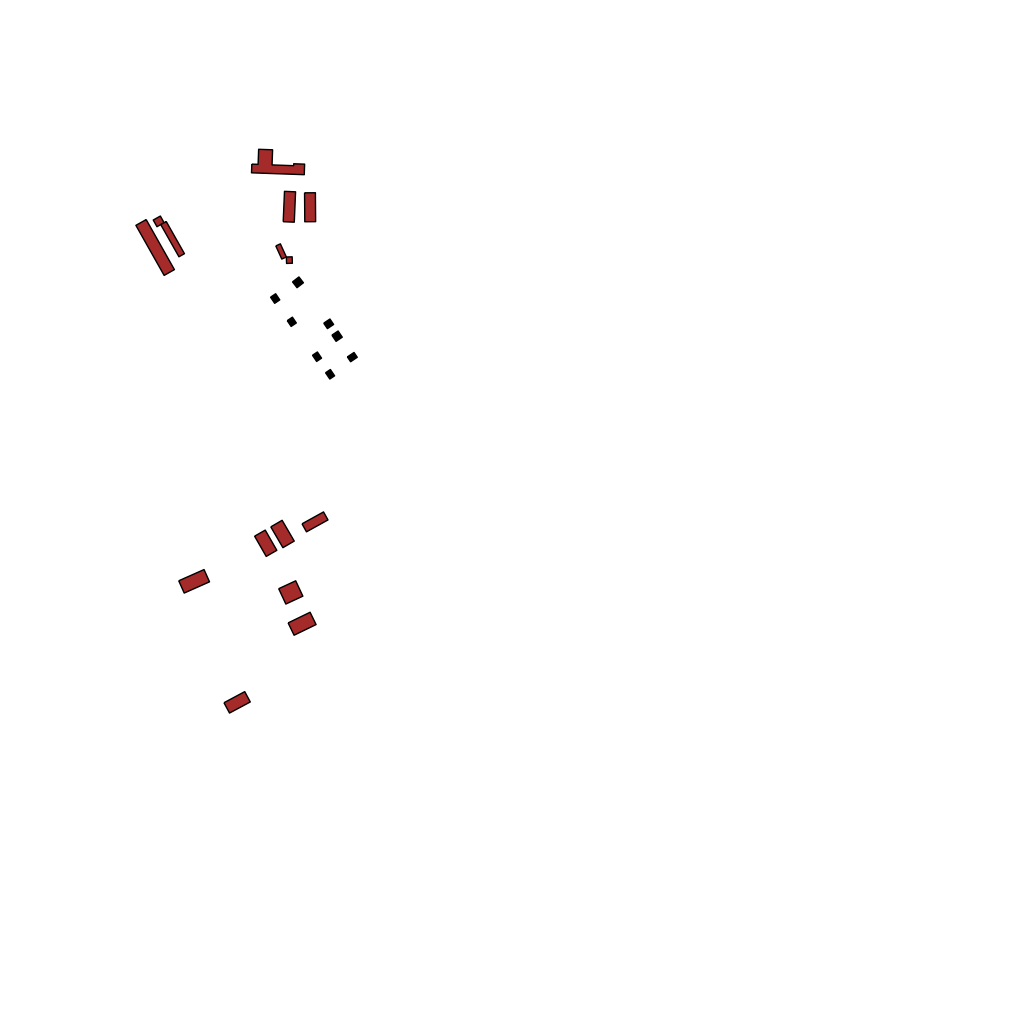
Tags: overhead vector_map, industrial, recreation, residential, individual_rise, low_rise, density_1, Building, Facility, 1.0 km²